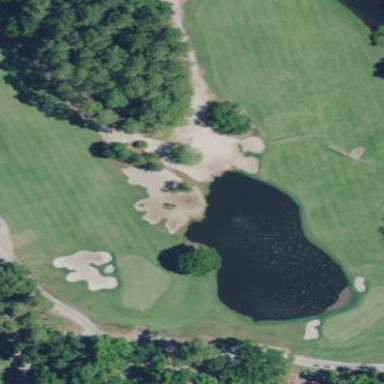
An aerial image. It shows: Water hazard in golf course. The hazard is natural water feature.